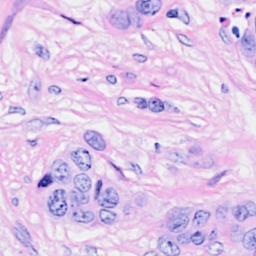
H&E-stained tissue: Breast